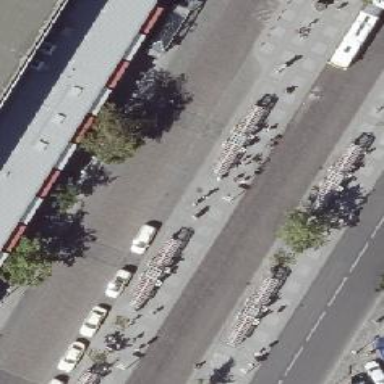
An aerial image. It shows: Platform at public transport location with shelter.